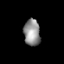
Tissue: lung
Cell type: Myeloid cells
Senescence score: 0.6121
Nuclear area (px): 430
Mean DAPI intensity: 143.884